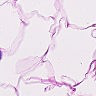
Metastatic tissue present: no